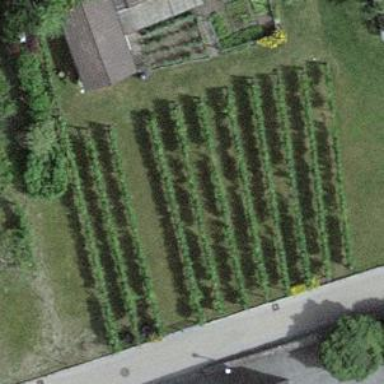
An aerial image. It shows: Vineyard growing grapes.